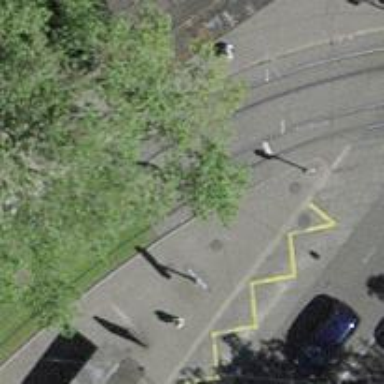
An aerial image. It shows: Tram stop with stop position for public transport.